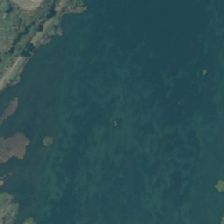
Land cover: lake_pond